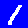
Digit: 1